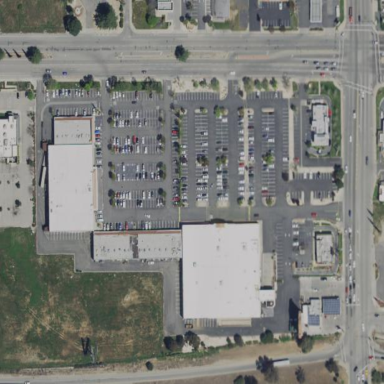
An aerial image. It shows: Retail area.